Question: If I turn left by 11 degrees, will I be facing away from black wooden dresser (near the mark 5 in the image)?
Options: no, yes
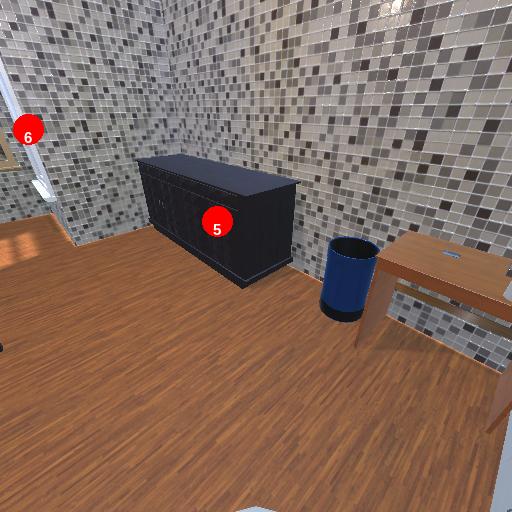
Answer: no